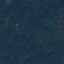
Land use / land cover: Forest